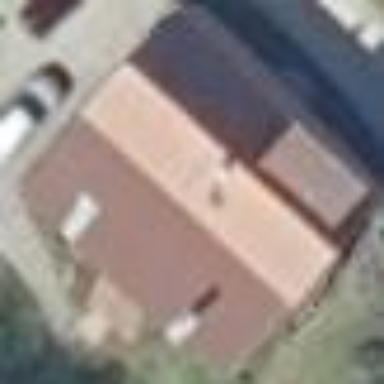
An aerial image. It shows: Detached building.